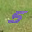
Label: 5